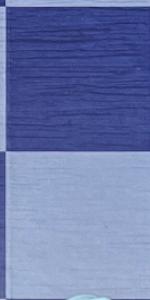
Label: Empty